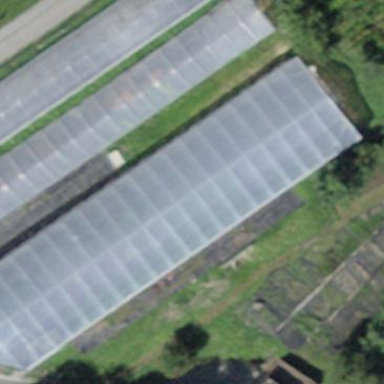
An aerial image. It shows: Greenhouse.